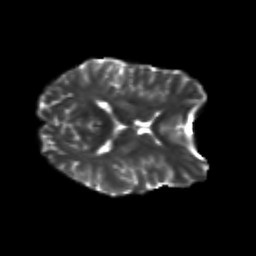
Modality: T2w
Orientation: axial
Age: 21
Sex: male
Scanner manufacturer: siemens
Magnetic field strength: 3 T
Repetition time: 3.5 s
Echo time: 0.125 s